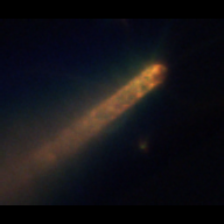
Taxon: Guinardia
Group: Diatoms